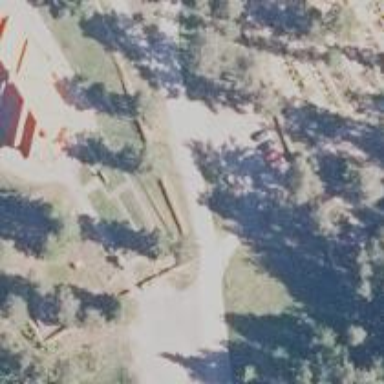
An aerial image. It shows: Historical war memorial.